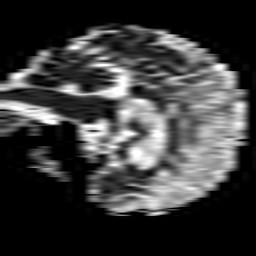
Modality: ADC
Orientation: sagittal
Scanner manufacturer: philips
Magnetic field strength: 1.5 T
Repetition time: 3.393 s
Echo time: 0.06922 s